Aerial crown-view tile of a tropical tree (Barro Colorado Island, Panama), acquired 20250616:
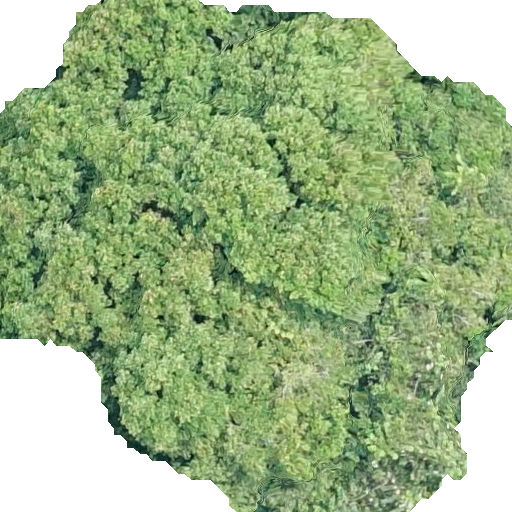
Species: Prioria copaifera
GBIF accepted scientific name: Prioria copaifera
Crown area: 332.218 m²